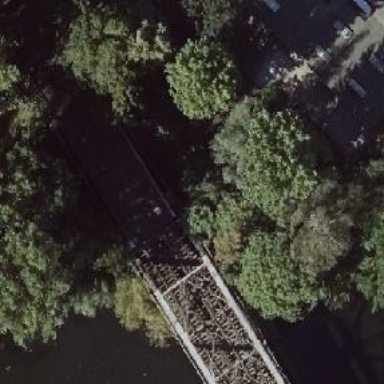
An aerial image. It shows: Disused railway bridge with contact lines. This bridge is part of historic railway line.